【题型】选择题　【知识点】立体几何　【难度】medium
已知正方体$ABCD-A_1B_1C_1D_1$棱长为2，点$M$，$N$分别是棱$BC$，$C_1D_1$的中点，点$P$在平面$A_1B_1C_1D_1$内，点$Q$在线段$A_1N$上，若$PM = \sqrt{5}$，则$PQ$长度的最小值为（  ）

A. $\sqrt{2}-1$ \quad B. $\sqrt{2}$ \quad C. $\frac{3\sqrt{5}}{5}-1$ \quad D. $\frac{3\sqrt{5}}{5}$
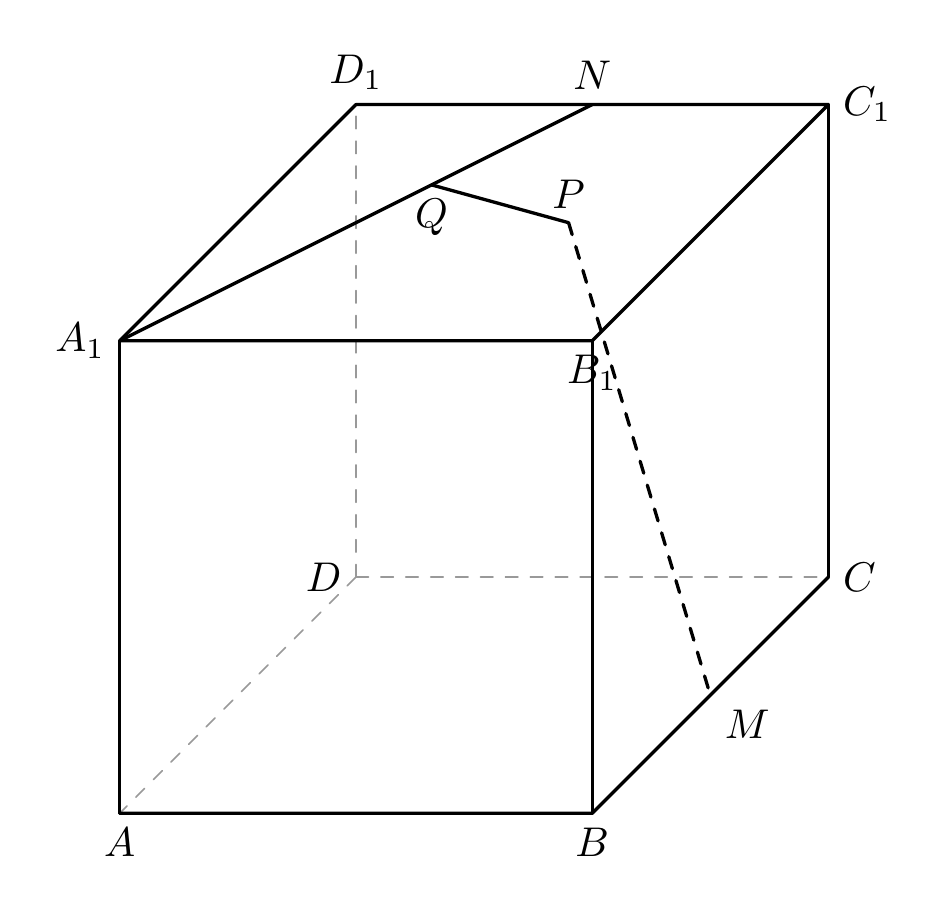
【解答】
【答案】$\boldsymbol{C}$

【分析】取$B_1C_1$中点$O$，则$MO \perp$面$A_1B_1C_1D_1$，即$MO \perp OP$，可得点$P$在以$O$为圆心，1以半径的位于平面$A_1B_1C_1D_1$内的半圆上。即$O$到$A_1N$的距离减去半径即为$PQ$长度的最小值，作$OH \perp A_1N$于$N$，可得$OH = \frac{3\sqrt{5}}{5}$，$PQ$长度的最小值为$\frac{3\sqrt{5}}{5}-1$。

【解答】解：如图，取$B_1C_1$中点$O$，则$MO \perp$面$A_1B_1C_1D_1$，即$MO \perp OP$，

$\because PM = \sqrt{5}$，则$OP = 1$，$\therefore$ 点$P$在以$O$为圆心，1以半径的平面$A_1B_1C_1D_1$内的半圆上。

可得$O$到$A_1N$的距离减去半径即为$PQ$长度的最小值，

作$OH \perp A_1N$于$N$，

$\triangle A_1ON$的面积为$2 \times 2 - \frac{1}{2} \times 2 \times 1 - \frac{1}{2} \times 1 \times 1 - \frac{1}{2} \times 2 \times 1 = \frac{3}{2}$，

$\therefore \frac{1}{2} \times A_1N \times OH = \frac{3}{2}$，可得$OH = \frac{3\sqrt{5}}{5}$，$\therefore PQ$长度的最小值为$\frac{3\sqrt{5}}{5}-1$。

故选：$\boldsymbol{C}$。
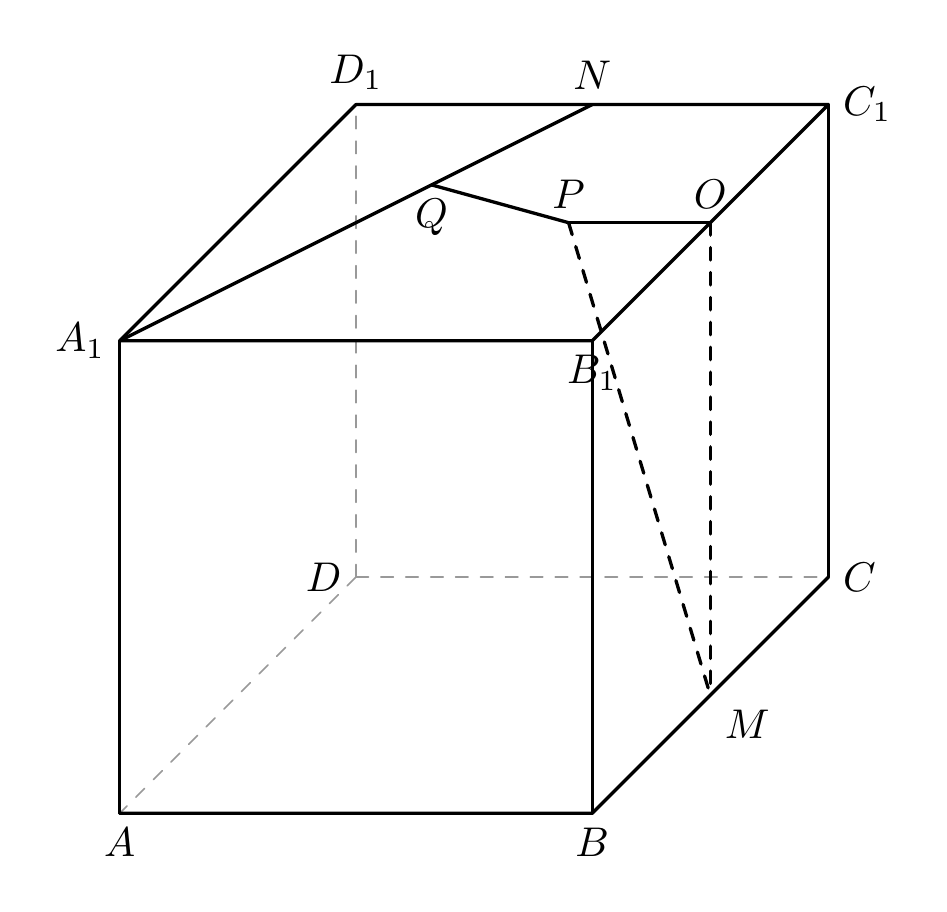
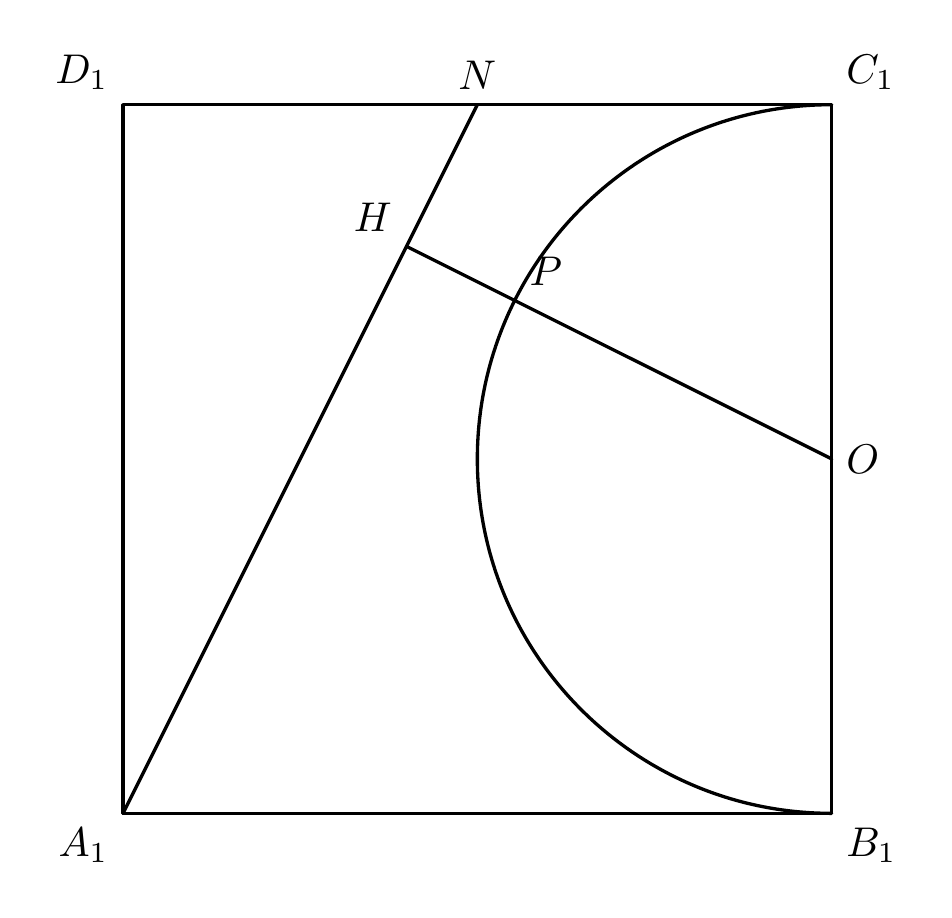